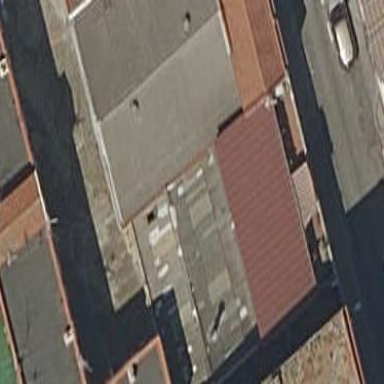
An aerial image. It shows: White building with red roof. It is arts centre.